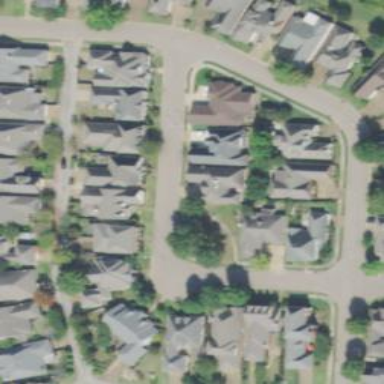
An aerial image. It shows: Driveway.